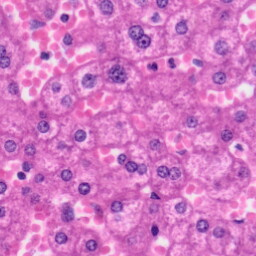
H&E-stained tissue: Liver